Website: home-depot
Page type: delivery-shipping
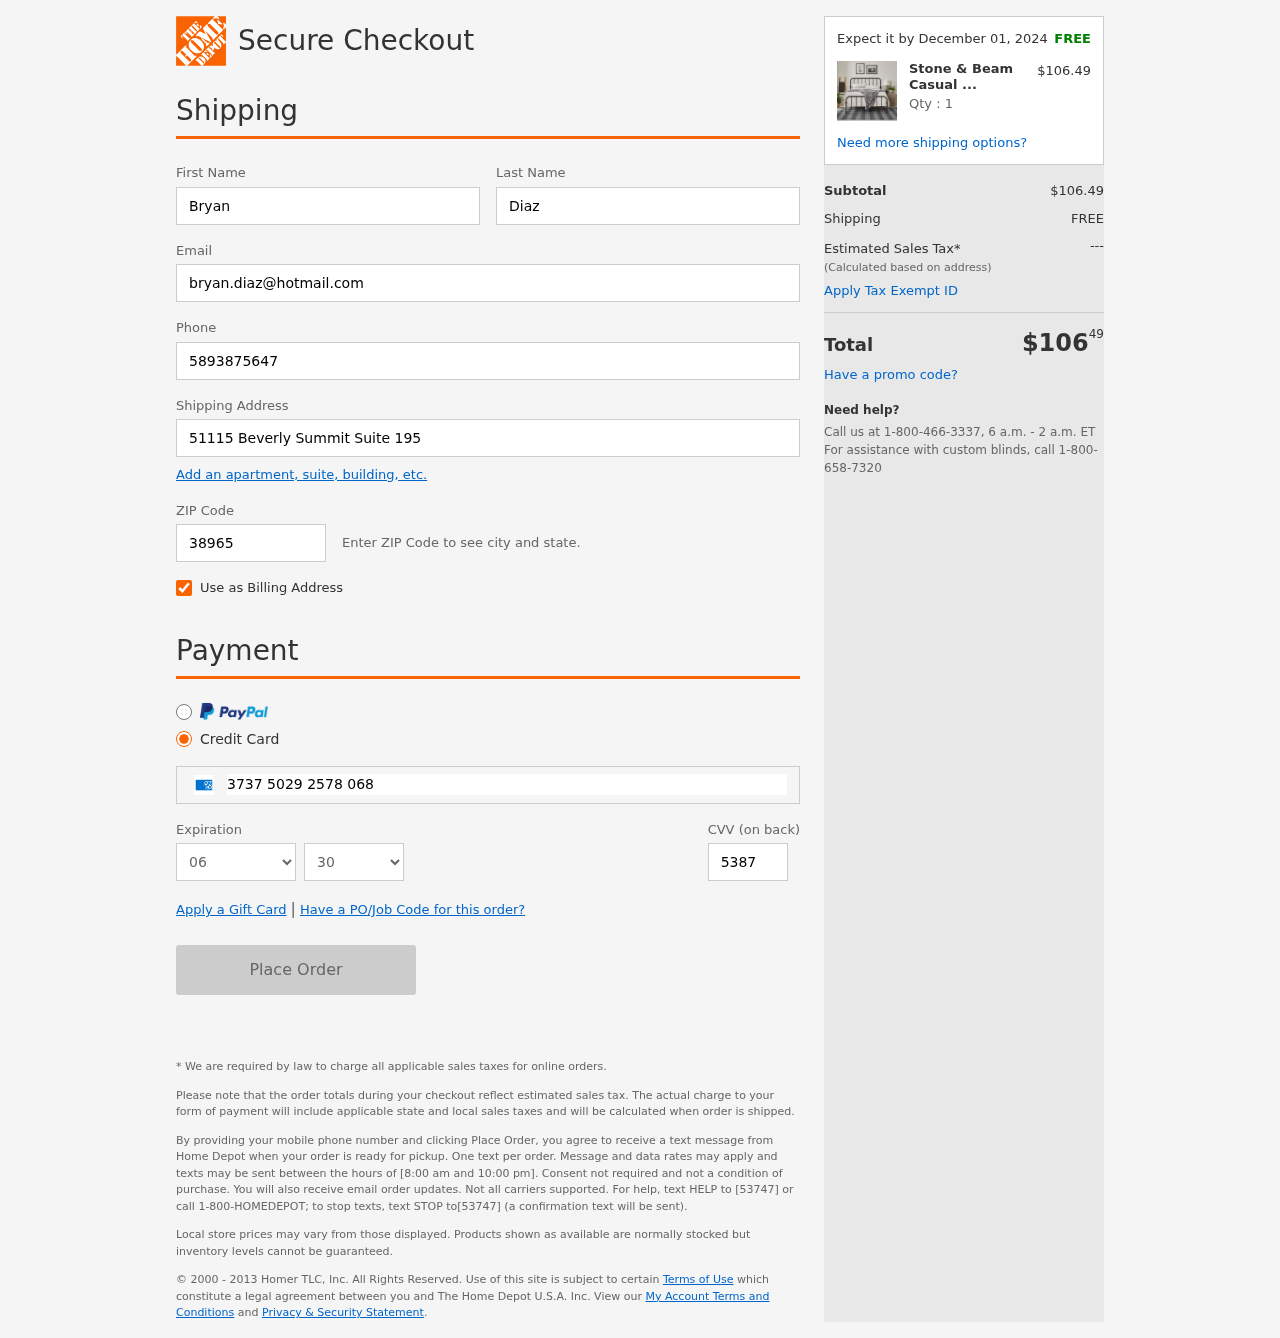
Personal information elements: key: PII_CARD_CVV
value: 5387
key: PII_CARD_EXPIRY_MONTH
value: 06
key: PII_CARD_EXPIRY_YEAR
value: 30
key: PII_CARD_NUMBER
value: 3737 5029 2578 068
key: PII_EMAIL
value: bryan.diaz@hotmail.com
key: PII_FIRSTNAME
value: Bryan
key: PII_LASTNAME
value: Diaz
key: PII_PHONE
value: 5893875647
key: PII_POSTCODE
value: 38965
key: PII_STREET
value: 51115 Beverly Summit Suite 195
Product elements: key: PRODUCT1_NAME
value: Stone & Beam Casual Plaid Rug
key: PRODUCT1_PRICE
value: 106.49
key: PRODUCT1_QUANTITY
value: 1
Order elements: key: ORDER_DELIVERY_DATE
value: Expect it by December 01, 2024
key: ORDER_SUBTOTAL
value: $106.49
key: ORDER_SHIPPING_COST
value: FREE
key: ORDER_TOTAL
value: $10649